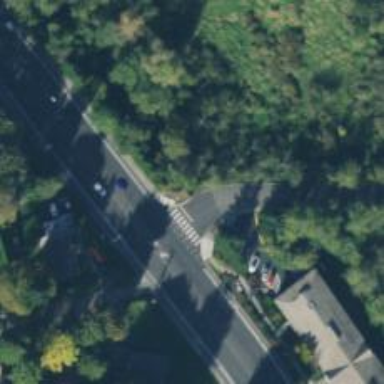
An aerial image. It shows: Footway crossing with marked asphalt surface.